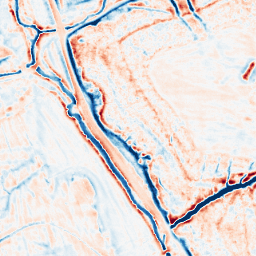
Category: edge_preserving
Decomposition family: bilateral
Decomposition parameters: d: 15
sigma_color: 100
sigma_space: 100
Upsampling method: sinc_blackman
Upsampling parameters: scale: 2
kernel_size: 4
Upsampling scale: 2